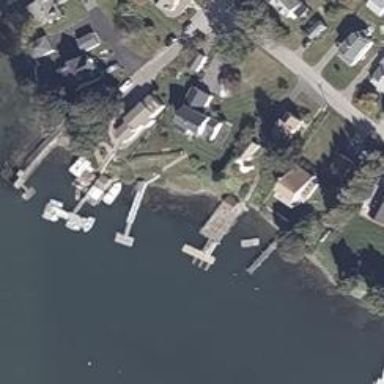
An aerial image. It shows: Man-made pier.